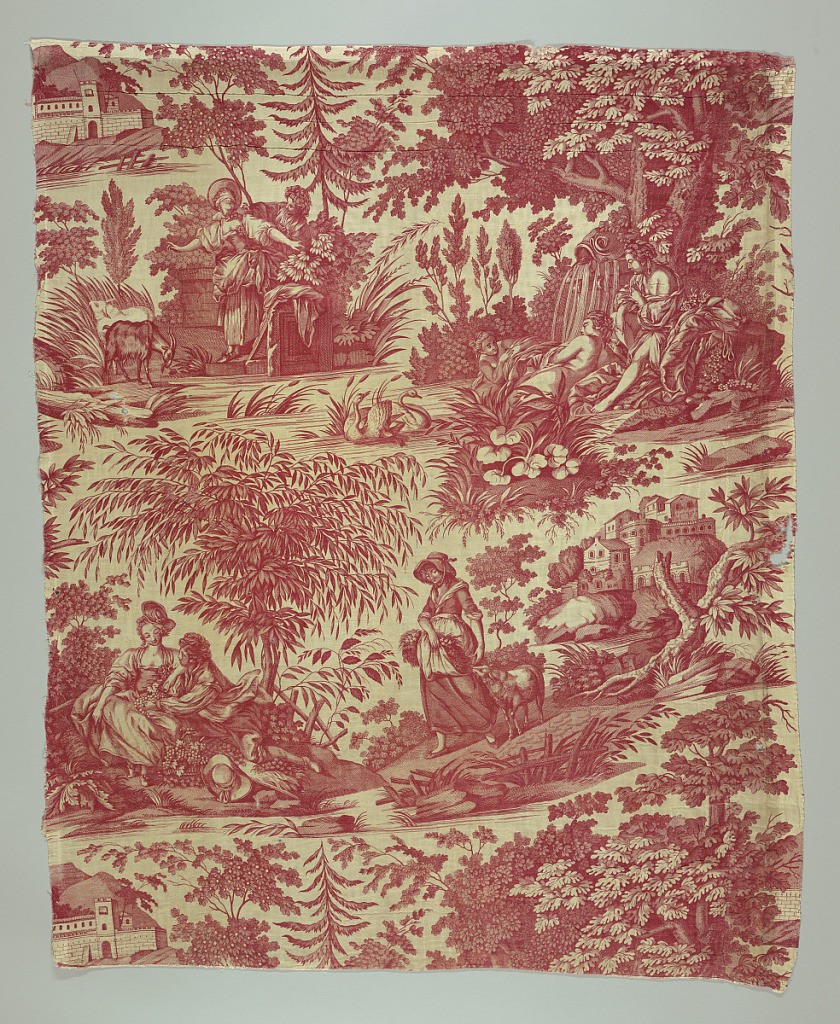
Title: Textile
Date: ca. 1800
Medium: cotton Technique: printed by engraved copper plate on plain weave
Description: Three scenes of amorous couples, one of a woman leading a goat with a castle in the distance.